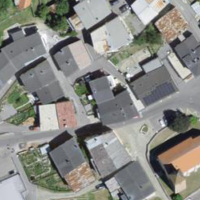
EUNIS habitat code: 54
Species observed at this site:
Ptyonoprogne rupestris
Saponaria ocymoides